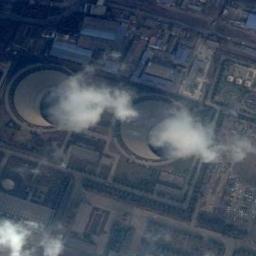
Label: thermal_power_station